Field crop: maize
Growth stage: 2
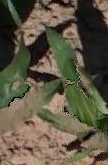
Species: maize